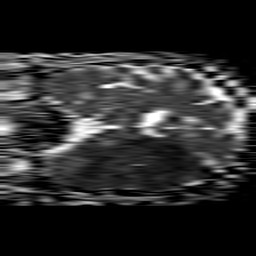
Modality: ADC
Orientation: coronal
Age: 69
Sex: male
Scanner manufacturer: philips
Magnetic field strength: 1.5 T
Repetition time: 4.6 s
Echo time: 0.08631 s